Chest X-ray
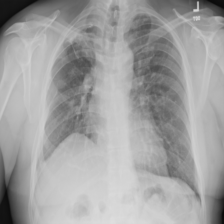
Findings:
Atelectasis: negative
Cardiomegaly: negative
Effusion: negative
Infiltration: negative
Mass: negative
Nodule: negative
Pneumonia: negative
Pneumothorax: negative
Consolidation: negative
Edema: negative
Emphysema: negative
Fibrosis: negative
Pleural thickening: positive
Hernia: negative